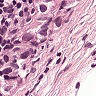
Metastatic tissue present: yes